Field crop: maize
Growth stage: 2
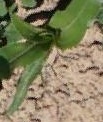
Species: maize